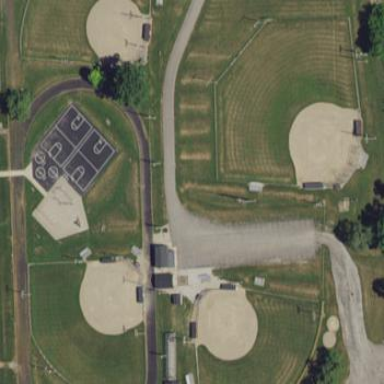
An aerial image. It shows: Baseball pitch for leisure and sports activities.